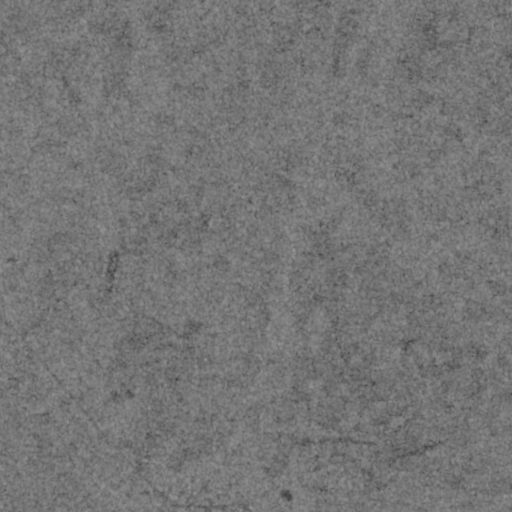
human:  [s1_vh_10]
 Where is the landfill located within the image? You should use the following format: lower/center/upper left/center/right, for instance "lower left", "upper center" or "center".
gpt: The landfill is located in the lower center of the image.
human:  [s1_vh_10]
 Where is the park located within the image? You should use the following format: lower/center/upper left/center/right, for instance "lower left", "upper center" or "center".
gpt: The park is located in the lower center of the image.
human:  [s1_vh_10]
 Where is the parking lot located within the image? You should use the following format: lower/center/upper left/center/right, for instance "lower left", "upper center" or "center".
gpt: There is no parking lot in the image.

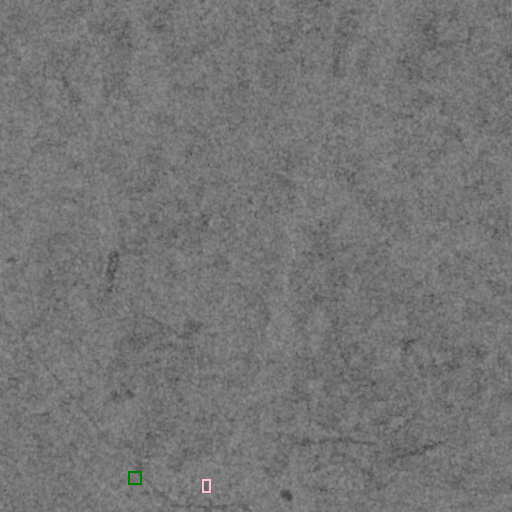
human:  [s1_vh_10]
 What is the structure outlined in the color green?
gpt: The structure outlined in green is a crop field.
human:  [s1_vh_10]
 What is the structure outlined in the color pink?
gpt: The structure outlined in pink is a park.
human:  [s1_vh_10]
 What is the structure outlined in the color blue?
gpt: There is no blue outline.